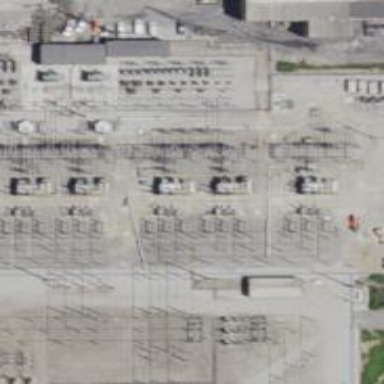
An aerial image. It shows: Switch for power supply.